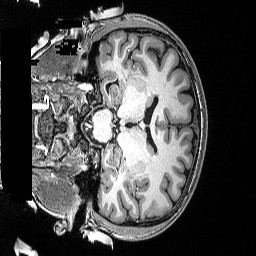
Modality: T1w
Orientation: coronal